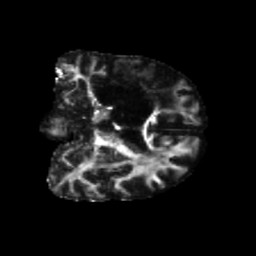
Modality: FA
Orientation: coronal
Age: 57
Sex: male
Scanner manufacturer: siemens
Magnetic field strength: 3 T
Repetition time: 5.25 s
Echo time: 0.08 s